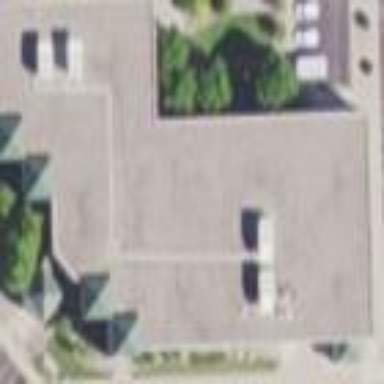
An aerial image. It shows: Hospital building with healthcare amenities.